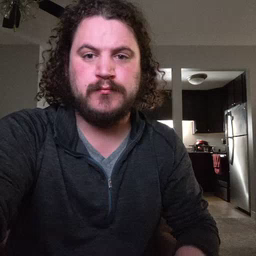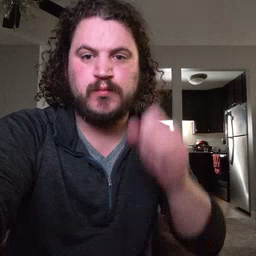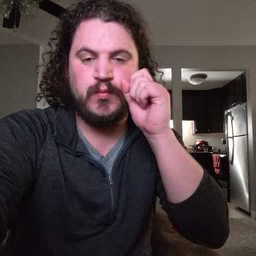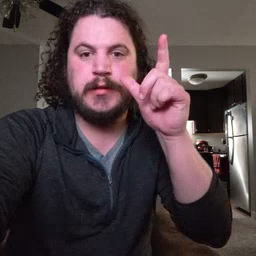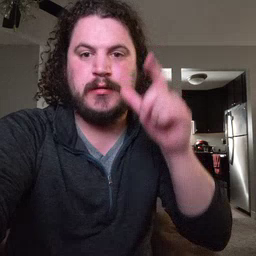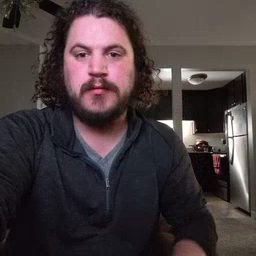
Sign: awake